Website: apple
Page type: account-selection
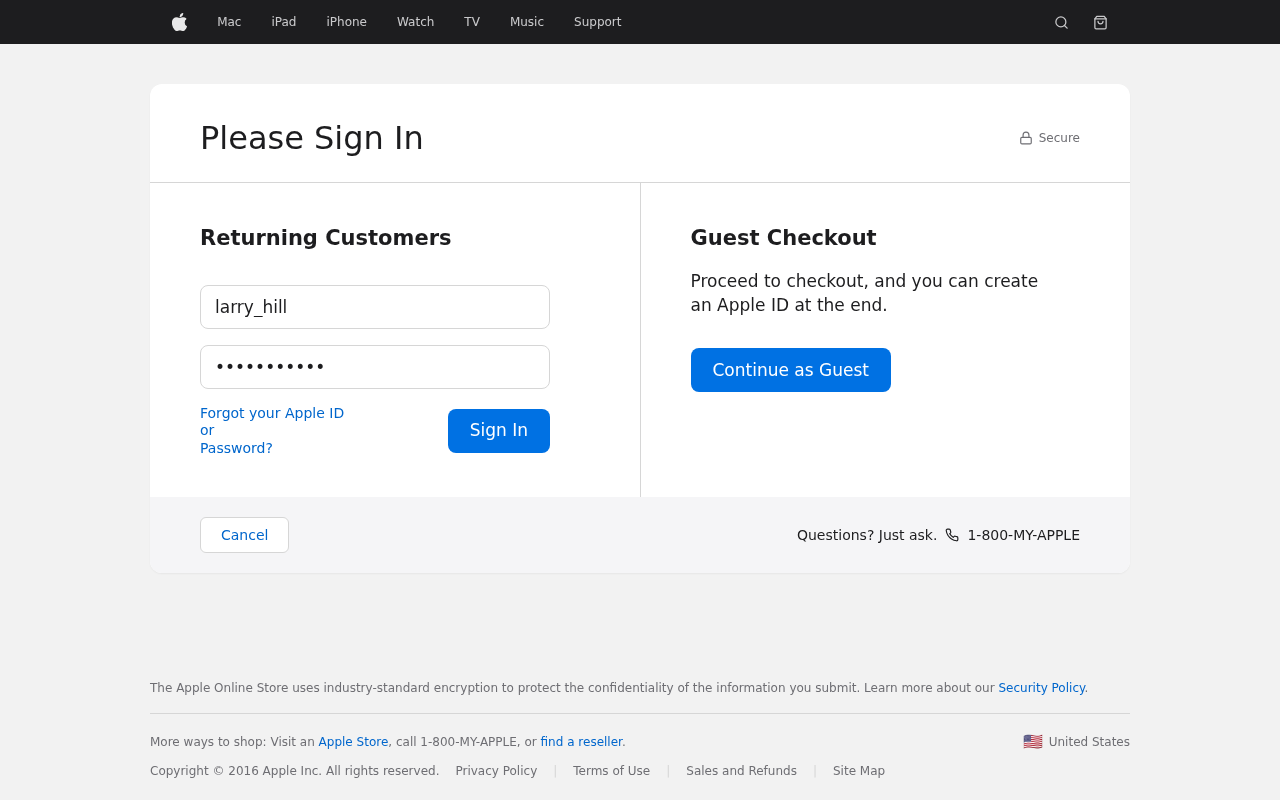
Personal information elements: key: PII_LOGIN_USERNAME
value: larry_hill